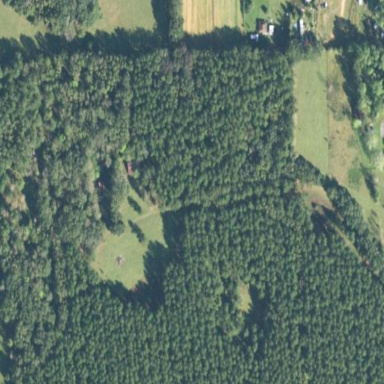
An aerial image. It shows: Forest area dominated by needle-leaved trees.